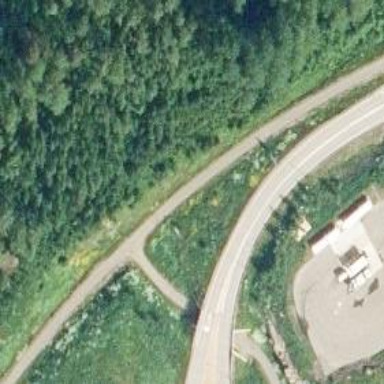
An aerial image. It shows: Culvert tunnel.